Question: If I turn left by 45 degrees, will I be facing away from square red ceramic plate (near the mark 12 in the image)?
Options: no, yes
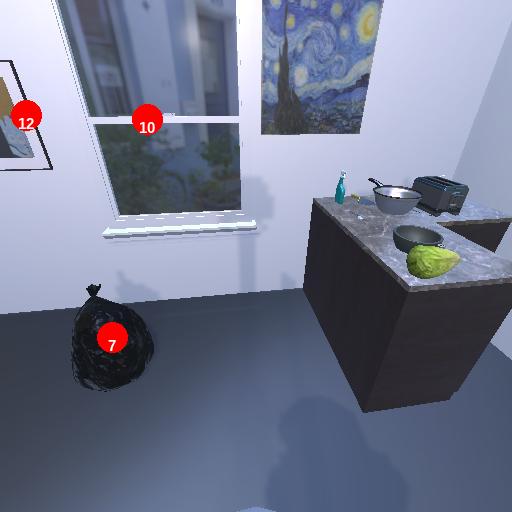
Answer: no